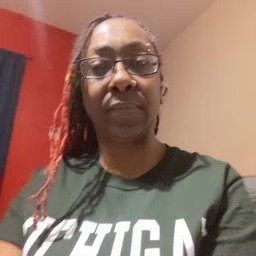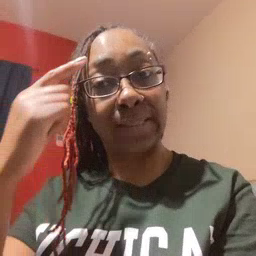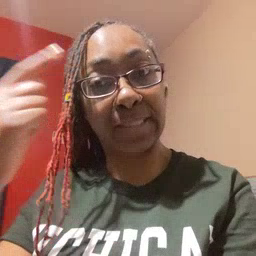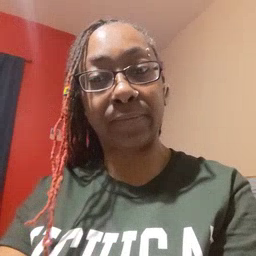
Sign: think